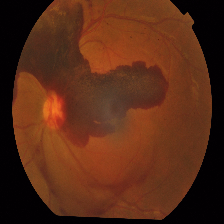
Diabetic retinopathy grade: Proliferative DR